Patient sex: F
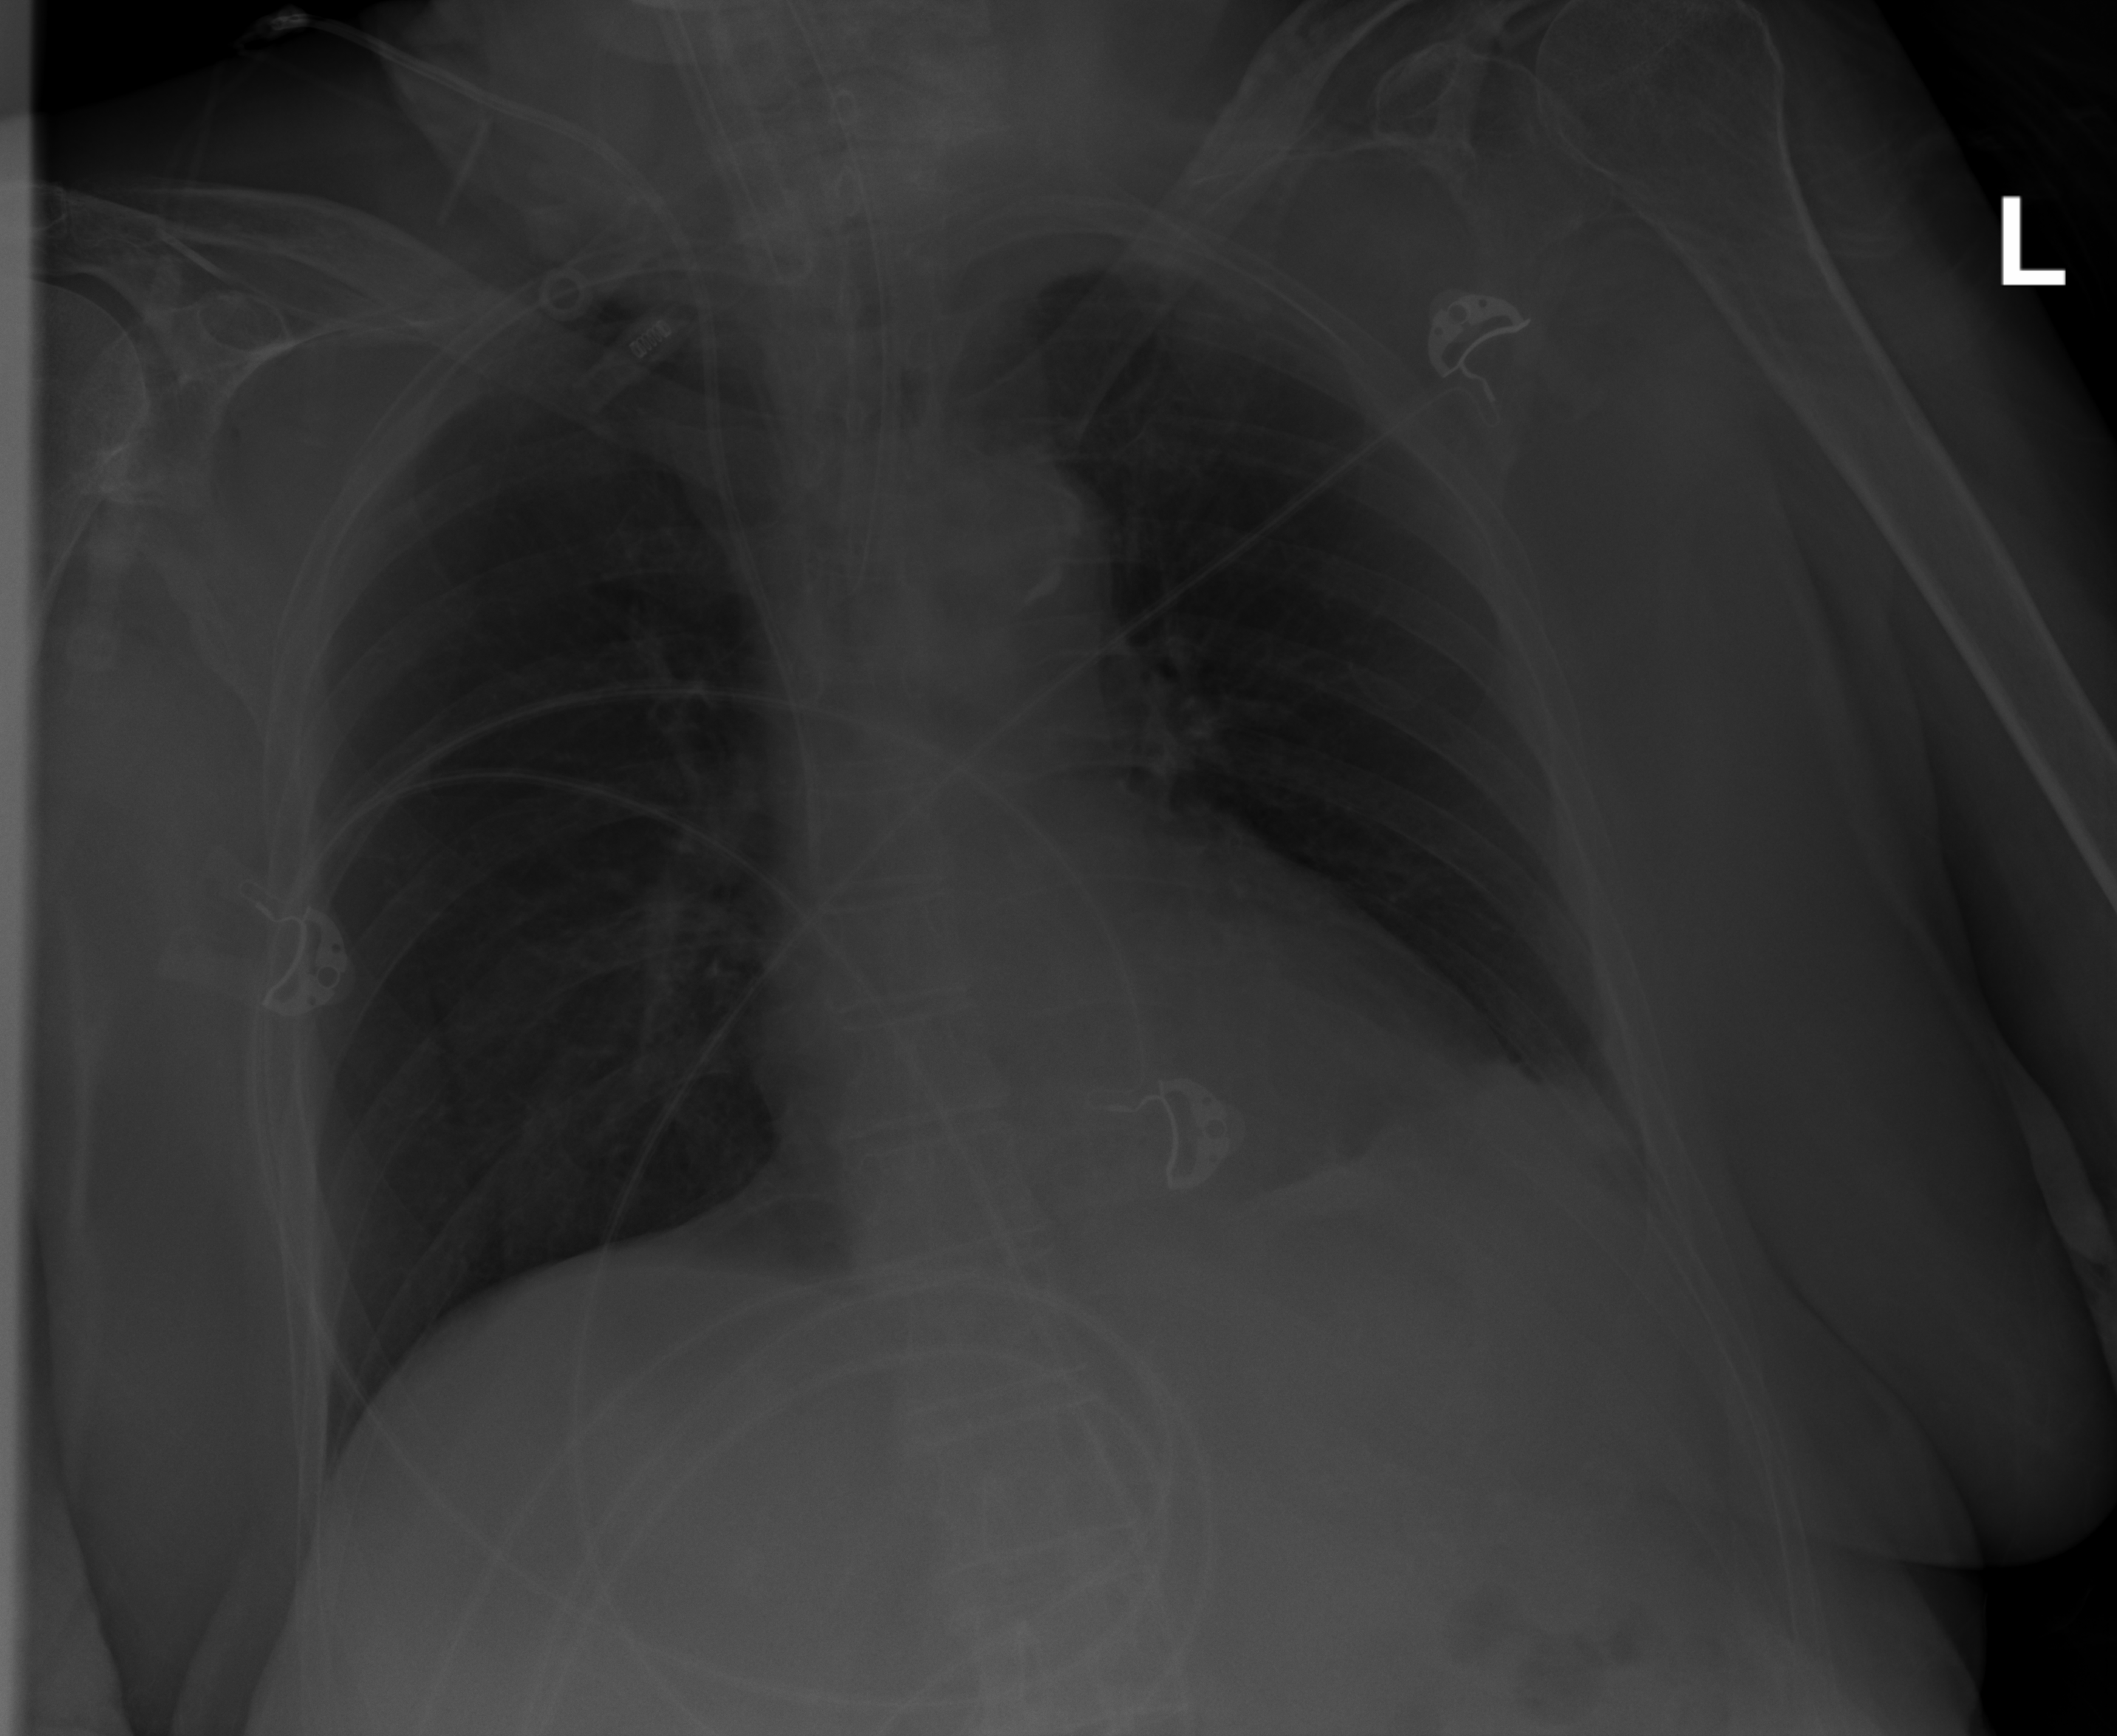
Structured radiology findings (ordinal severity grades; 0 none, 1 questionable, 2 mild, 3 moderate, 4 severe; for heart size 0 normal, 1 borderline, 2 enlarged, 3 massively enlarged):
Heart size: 1
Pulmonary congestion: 0
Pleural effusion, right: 0
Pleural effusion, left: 2
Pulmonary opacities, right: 0
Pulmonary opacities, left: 0
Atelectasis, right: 0
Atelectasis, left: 2